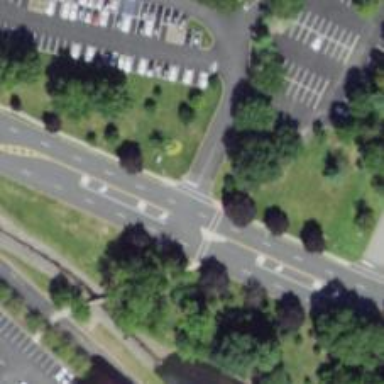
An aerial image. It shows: Marked crossing on footway.